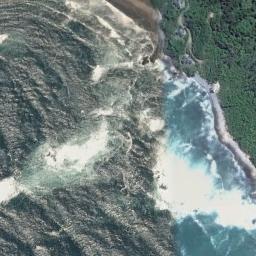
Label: beach